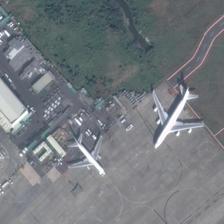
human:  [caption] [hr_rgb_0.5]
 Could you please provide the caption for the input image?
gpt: two planes are parked in the airport .

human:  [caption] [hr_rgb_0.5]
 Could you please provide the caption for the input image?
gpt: the two planes stopped at the intersection, one of which was filled with containers on one side .

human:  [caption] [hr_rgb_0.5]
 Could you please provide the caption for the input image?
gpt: two planes in different sizes are parked on an airport surrounded by green meadows .

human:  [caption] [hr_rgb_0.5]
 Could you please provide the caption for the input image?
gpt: two planes are on an airport near green meadows and several buildings .

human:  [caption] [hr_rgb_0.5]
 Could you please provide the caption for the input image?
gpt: two planes in different sizes are parked on an airport surrounded by green meadows .